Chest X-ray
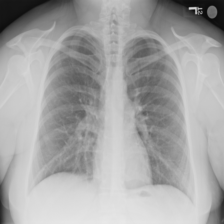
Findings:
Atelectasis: negative
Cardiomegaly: negative
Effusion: negative
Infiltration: negative
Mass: negative
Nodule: negative
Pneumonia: negative
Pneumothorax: negative
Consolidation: negative
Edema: negative
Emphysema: negative
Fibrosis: negative
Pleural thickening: negative
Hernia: negative